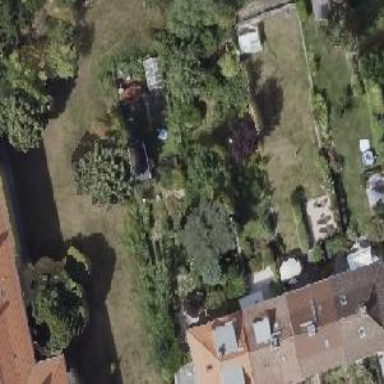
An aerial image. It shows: Garden that is leisure land.